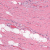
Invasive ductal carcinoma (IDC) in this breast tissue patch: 0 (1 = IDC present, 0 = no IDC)